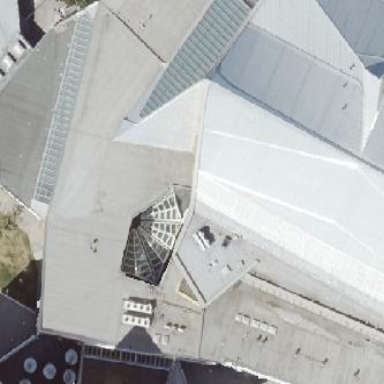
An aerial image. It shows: White building with glass roof in light blue color.